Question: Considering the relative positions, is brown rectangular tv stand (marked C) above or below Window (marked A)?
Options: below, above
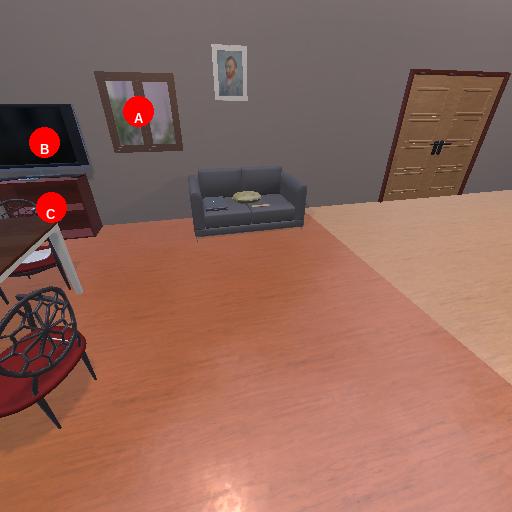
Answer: below